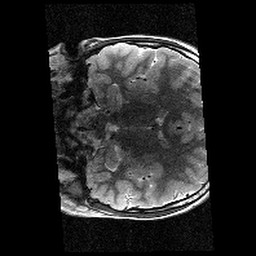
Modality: T2w
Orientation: coronal
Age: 9
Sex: female
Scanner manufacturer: siemens
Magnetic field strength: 3 T
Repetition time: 9.23 s
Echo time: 0.067 s